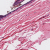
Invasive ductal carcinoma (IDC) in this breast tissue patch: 0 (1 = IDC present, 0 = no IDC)